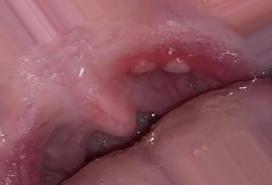
Condition: Mouth Ulcer